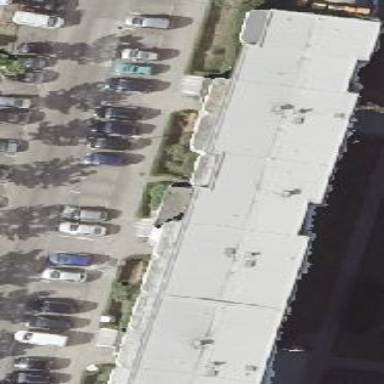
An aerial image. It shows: Building with apartments and flat roof.